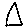
Label: triangle